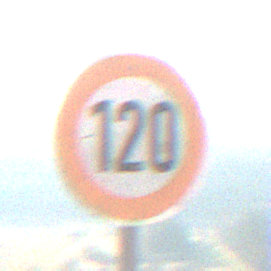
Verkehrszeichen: Geschwindigkeit120
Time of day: MorningAfternoon
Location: Outdoor (Nature)
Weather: PartlyCloudy
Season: NotSpecified
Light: Natural